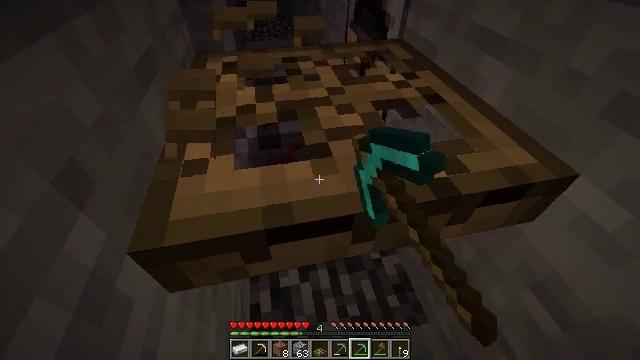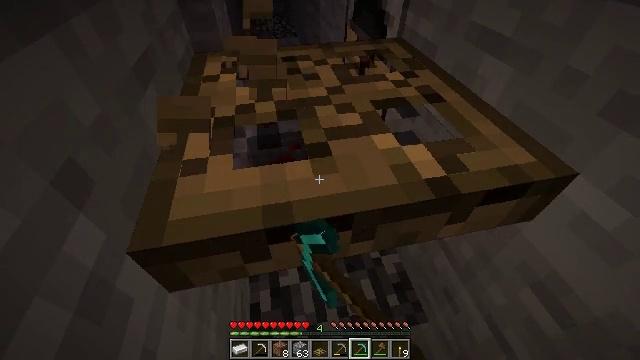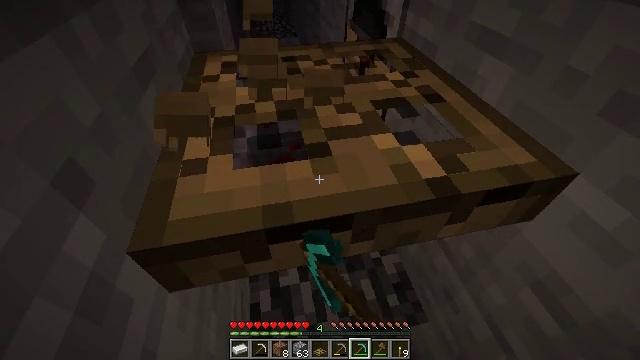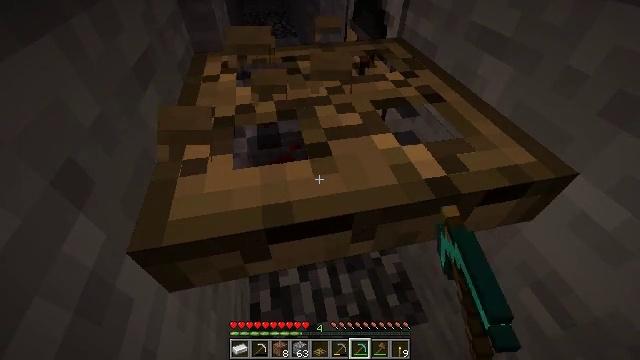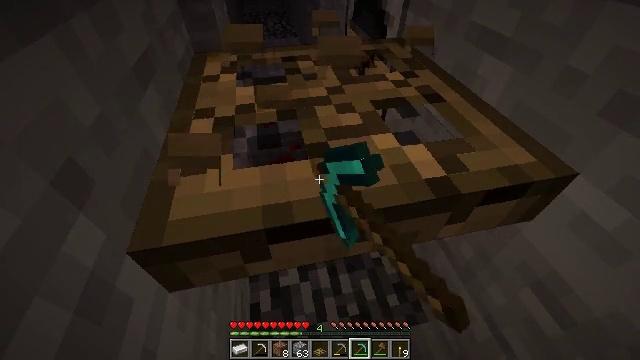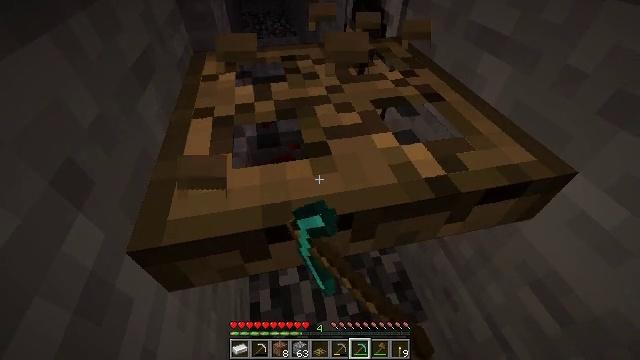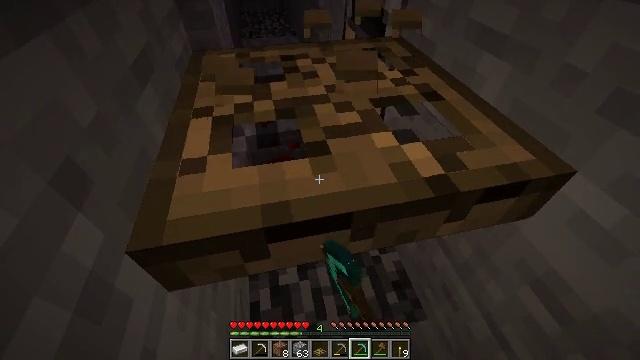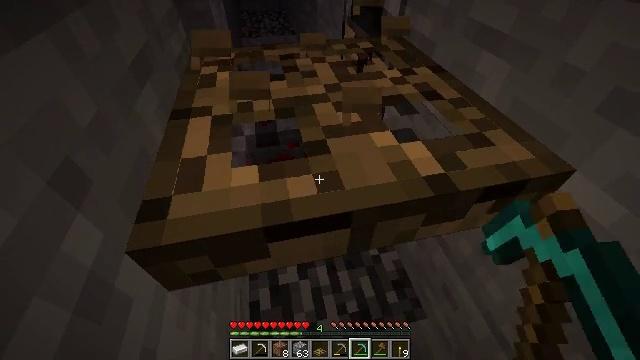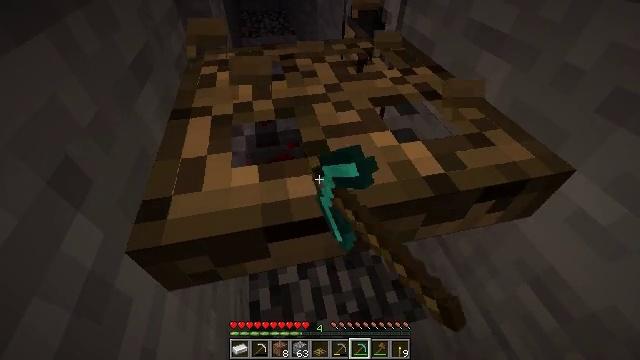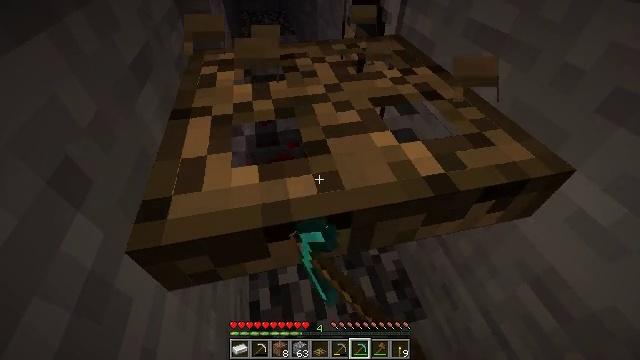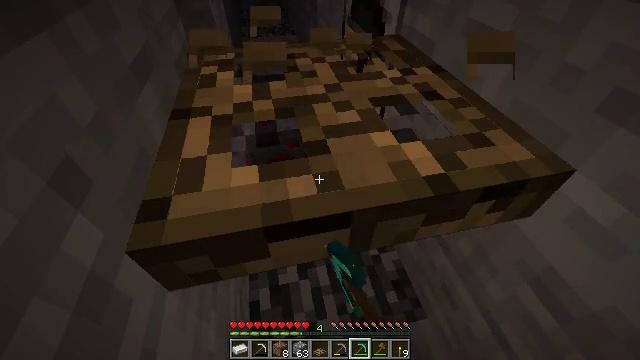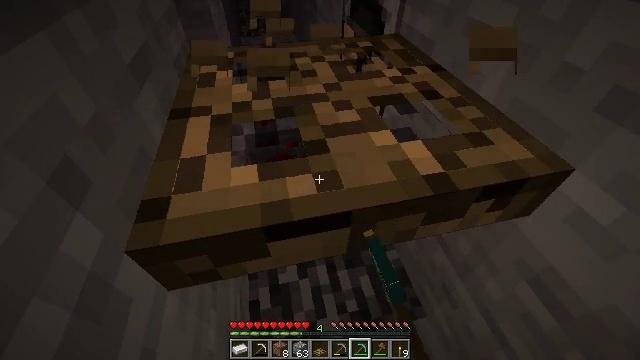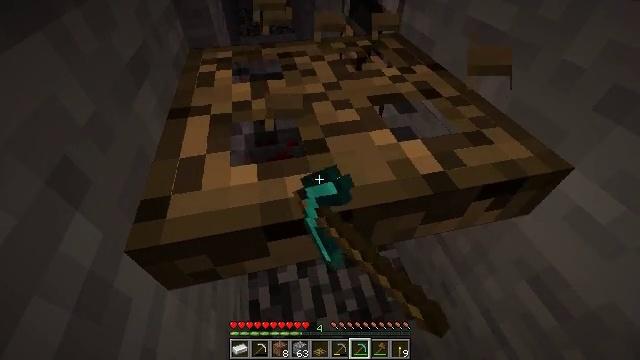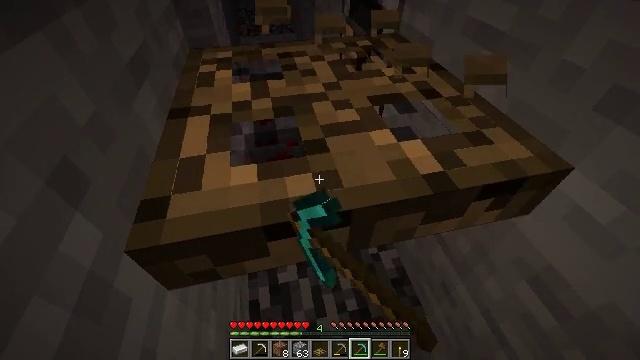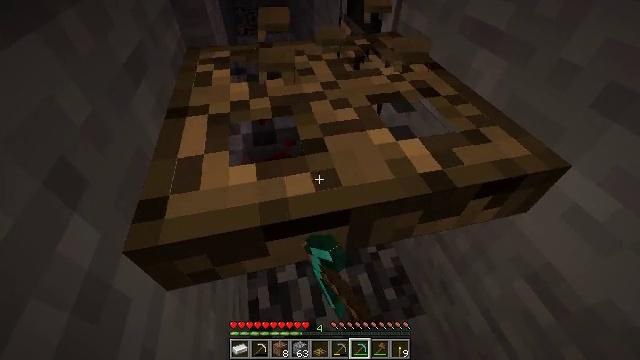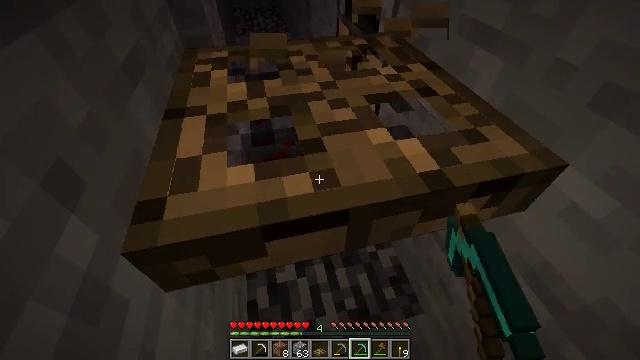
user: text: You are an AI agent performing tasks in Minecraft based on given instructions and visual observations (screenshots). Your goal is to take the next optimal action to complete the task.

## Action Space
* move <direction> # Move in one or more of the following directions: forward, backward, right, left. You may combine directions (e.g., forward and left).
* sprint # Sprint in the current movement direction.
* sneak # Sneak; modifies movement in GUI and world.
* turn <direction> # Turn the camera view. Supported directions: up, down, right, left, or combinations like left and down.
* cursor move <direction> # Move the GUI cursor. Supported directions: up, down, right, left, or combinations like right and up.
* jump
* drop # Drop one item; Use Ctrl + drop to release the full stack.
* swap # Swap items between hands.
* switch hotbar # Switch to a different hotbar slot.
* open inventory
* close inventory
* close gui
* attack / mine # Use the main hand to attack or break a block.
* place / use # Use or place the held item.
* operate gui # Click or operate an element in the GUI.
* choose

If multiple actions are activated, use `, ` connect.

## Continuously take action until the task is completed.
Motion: motion action
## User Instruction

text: Collect the oak trapdoor for re-use.
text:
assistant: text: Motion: attack / mine
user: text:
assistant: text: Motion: attack / mine
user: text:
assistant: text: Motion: attack / mine
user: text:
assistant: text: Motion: attack / mine
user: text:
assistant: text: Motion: attack / mine
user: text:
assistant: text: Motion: attack / mine
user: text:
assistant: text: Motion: attack / mine
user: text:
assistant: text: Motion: attack / mine
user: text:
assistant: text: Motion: attack / mine
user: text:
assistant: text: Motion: attack / mine
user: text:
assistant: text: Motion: attack / mine
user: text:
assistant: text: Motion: attack / mine
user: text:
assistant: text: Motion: attack / mine
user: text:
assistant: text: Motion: attack / mine
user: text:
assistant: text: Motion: attack / mine
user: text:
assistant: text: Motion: attack / mine
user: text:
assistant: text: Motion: attack / mine
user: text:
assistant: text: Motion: attack / mine
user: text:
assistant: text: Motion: attack / mine
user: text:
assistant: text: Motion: attack / mine
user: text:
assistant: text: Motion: attack / mine
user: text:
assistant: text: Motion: attack / mine